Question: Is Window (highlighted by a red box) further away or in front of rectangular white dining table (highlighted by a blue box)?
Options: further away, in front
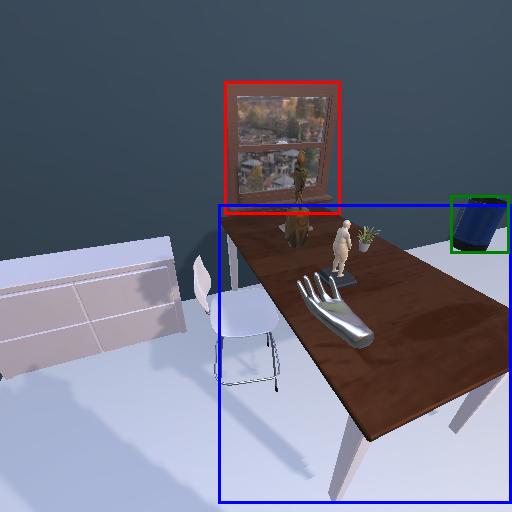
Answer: further away